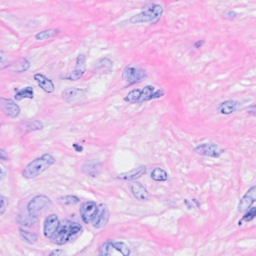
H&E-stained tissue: Breast